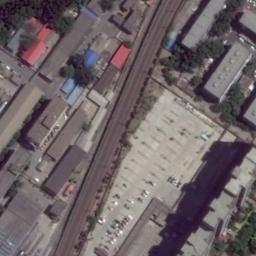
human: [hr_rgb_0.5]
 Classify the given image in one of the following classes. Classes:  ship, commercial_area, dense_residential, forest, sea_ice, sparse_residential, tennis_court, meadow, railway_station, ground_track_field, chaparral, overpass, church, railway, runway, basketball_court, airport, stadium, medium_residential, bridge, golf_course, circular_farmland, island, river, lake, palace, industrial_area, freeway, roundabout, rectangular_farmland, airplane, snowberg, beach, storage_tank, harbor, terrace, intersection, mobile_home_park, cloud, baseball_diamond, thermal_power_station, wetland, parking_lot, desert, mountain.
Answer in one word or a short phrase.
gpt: railway